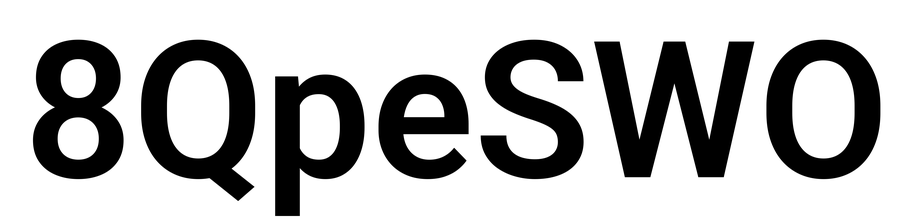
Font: Roboto_SemiBold